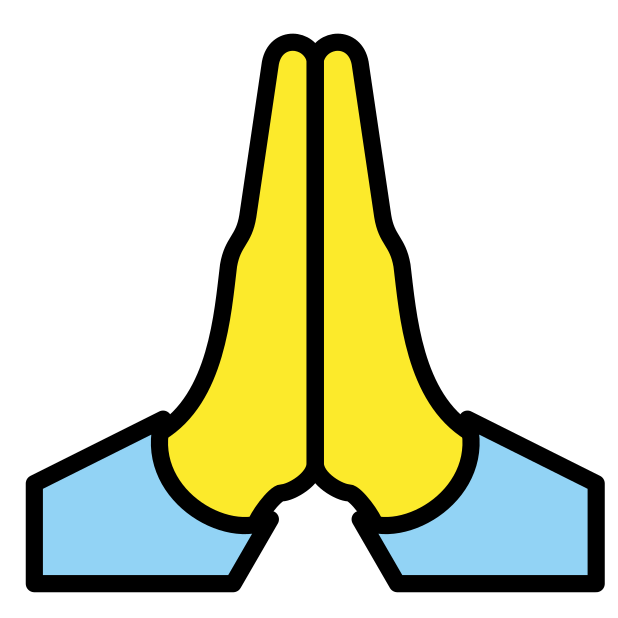
folded hands